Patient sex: M
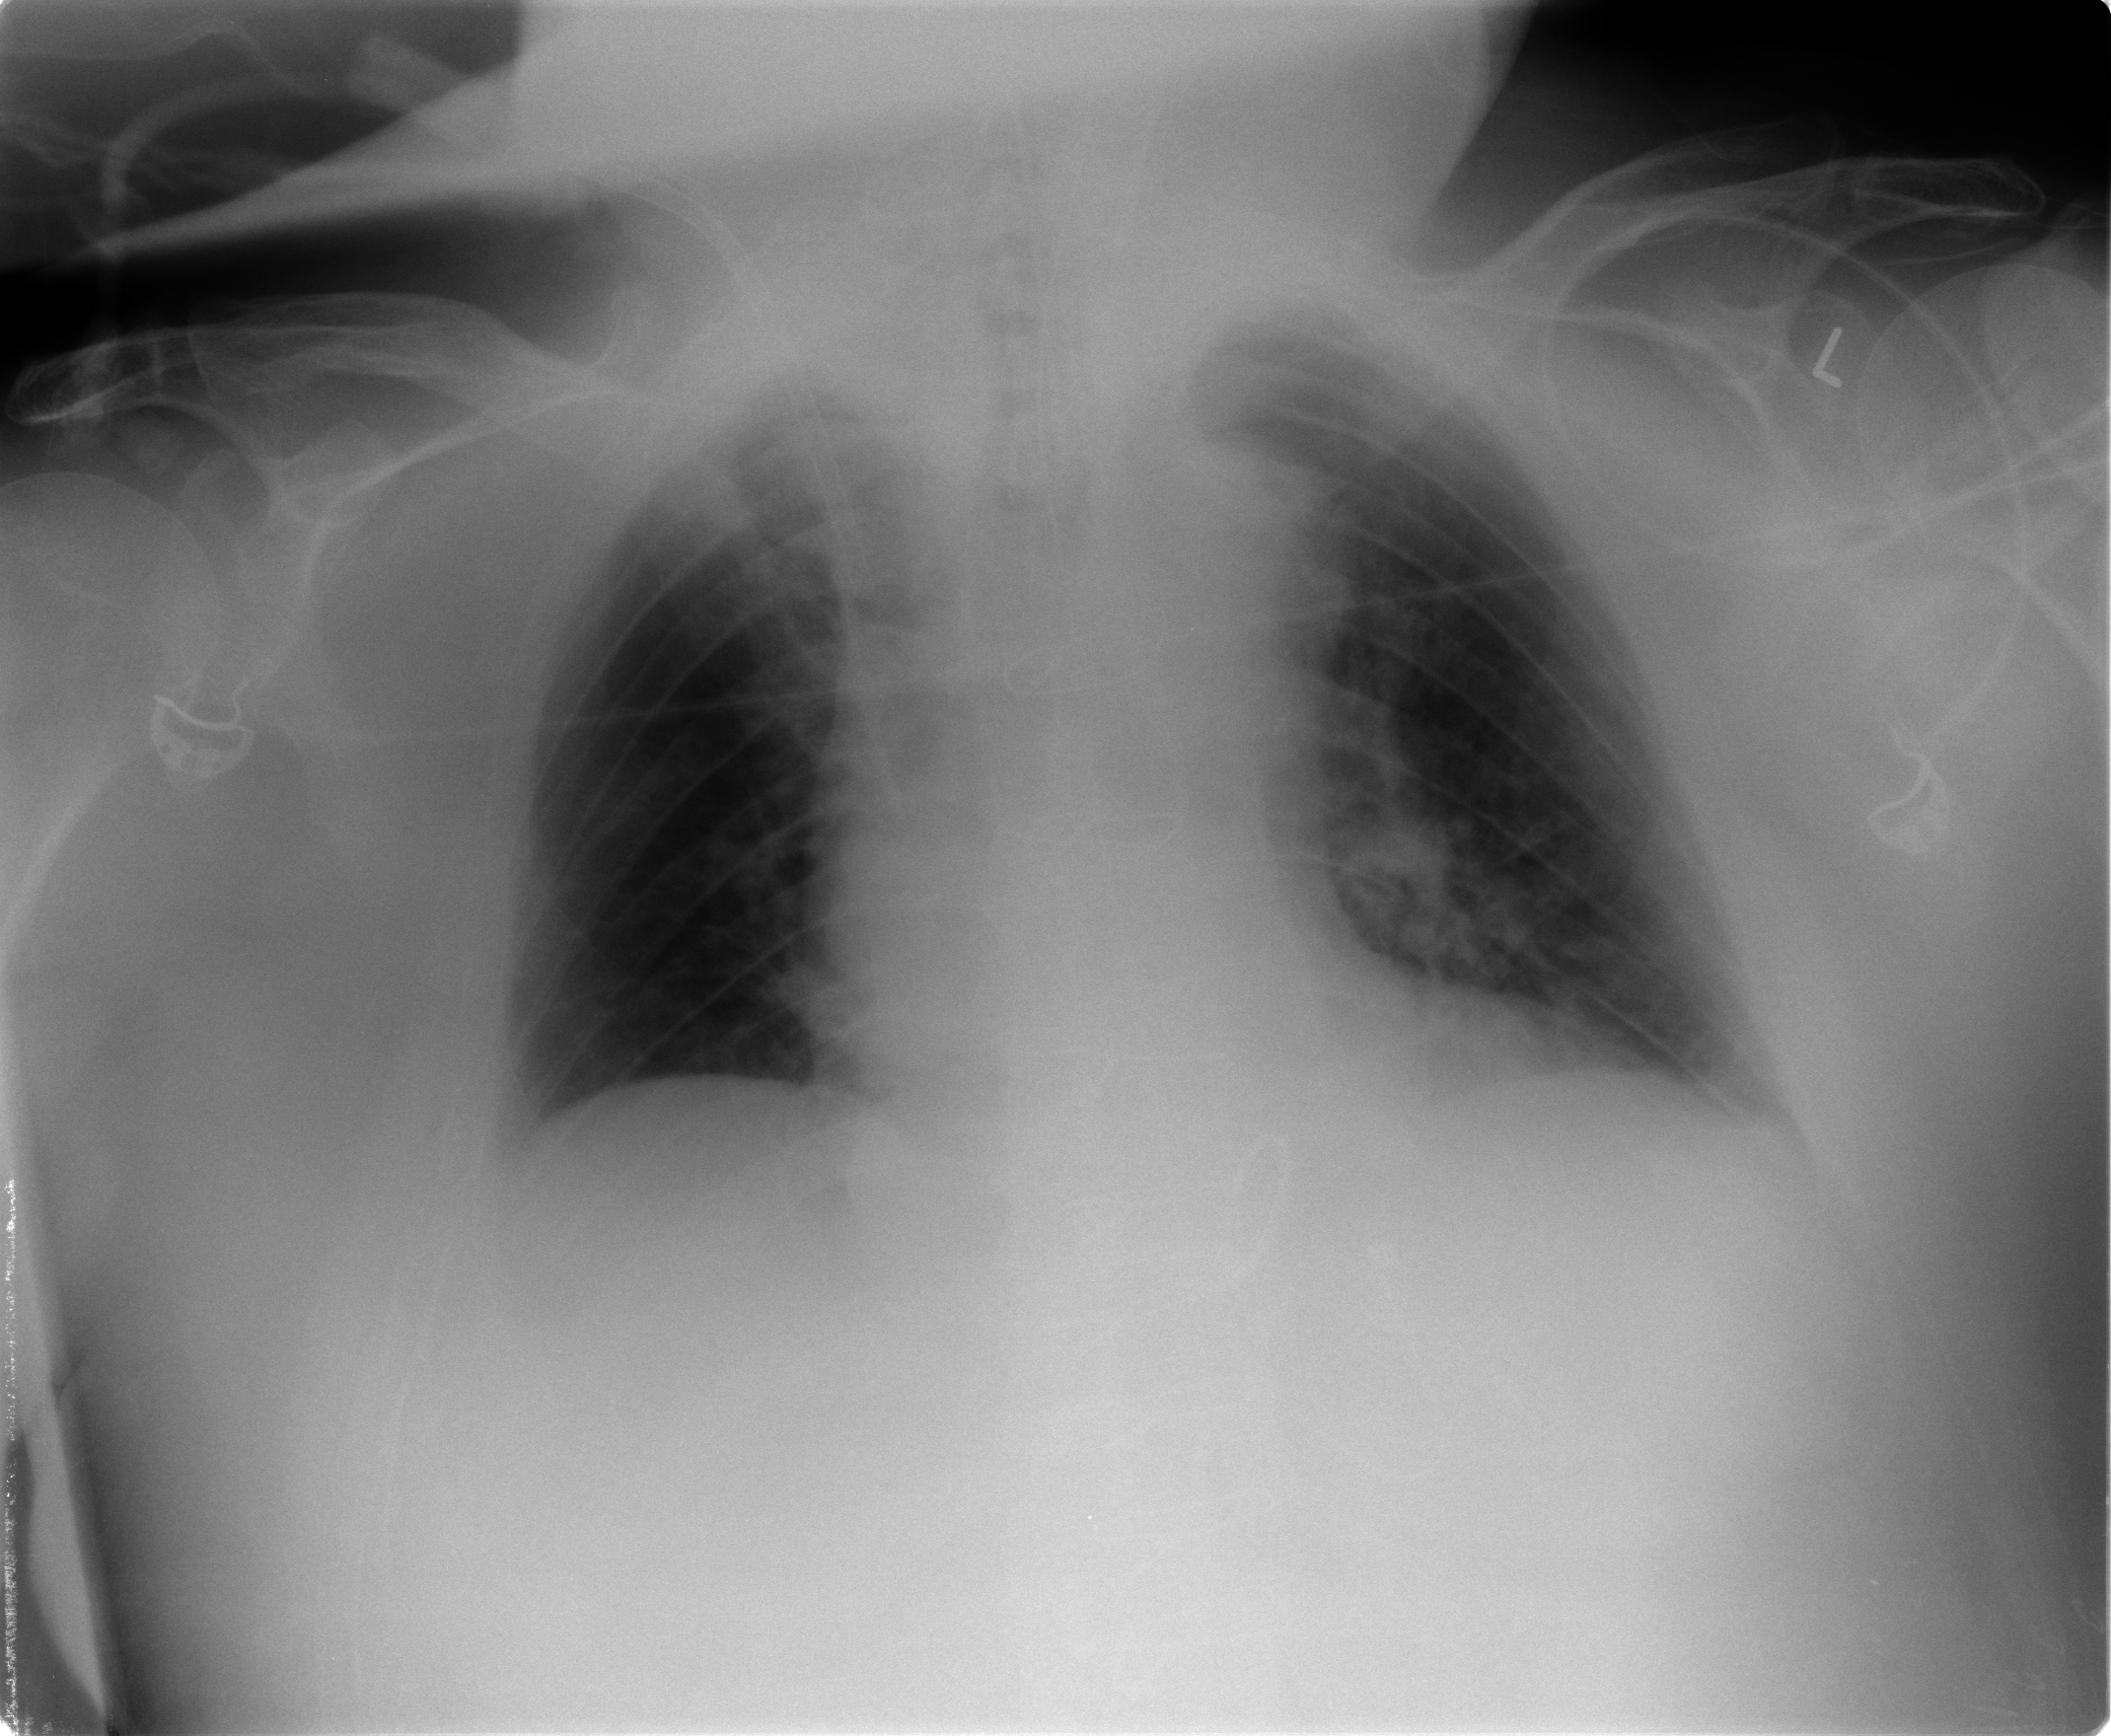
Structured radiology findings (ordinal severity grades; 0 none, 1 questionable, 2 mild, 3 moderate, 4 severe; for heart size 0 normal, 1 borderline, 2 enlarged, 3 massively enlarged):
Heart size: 2
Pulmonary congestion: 2
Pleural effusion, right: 2
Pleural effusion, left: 2
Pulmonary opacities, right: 0
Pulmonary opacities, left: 0
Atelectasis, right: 2
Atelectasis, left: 2